Question: I'm trying to setup a custom format in tinyMCE.
I'm trying to make it so that when you select some text and choose this format, it puts a border around the text and uses a ':before' css selector to prepend an image.

It seems to be working in Chrome, but not in IE8 or IE9 (Haven't been able to test in other browser versions). In IE8 and 9, the format is applied (the border and changing the text color to red, but the image doesn't appear
Here is my 'init' method
'''
tinymce.init({
, theme : 'modern'
, selector : selector
, entity_encoding : 'named'
, plugins : ['table','contextmenu','paste','fullscreen','image','template','mention']
, content_css : contentcss
, formats : {
Warning: { inline:'span', 'classes':'rte-warning' }
}
, style_formats : [
{
title: 'Custom', items: [
{ title: 'Warning', format: 'Warning' }
]
}
]
, menubar : false
});
'''
and my css
'''
.rte-warning
{
display : block;
border : 1px solid #FD9F08;
background-color : #FFFFFF;
line-height : 30px;
padding : 10px;
color : #FC2400;
font-weight : bold;
}
.rte-warning:before
{
content : ""; /* Empty string must be specified or image doesn't appear for some reason */
background : url('/img/rte/Warning.gif');
display : block;
width : 75px;
height : 30px;
border : 1px solid #D42E12;
margin-right : 10px;
}
'''
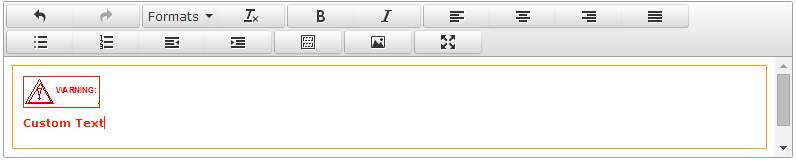
Answer: I've found the cause of the problem. It's a known bug with IE regarding the :before selector and Quirks mode